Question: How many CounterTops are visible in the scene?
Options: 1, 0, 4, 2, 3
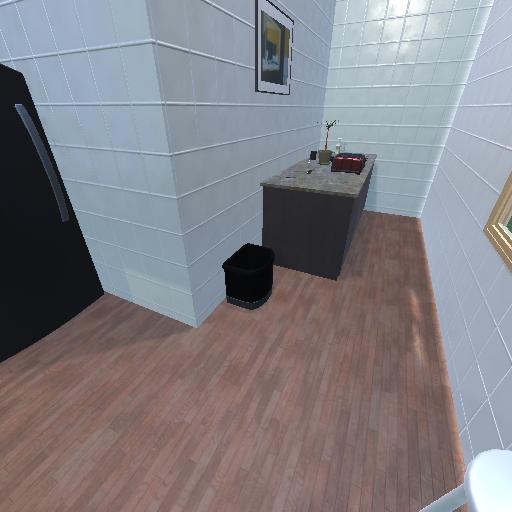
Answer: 1